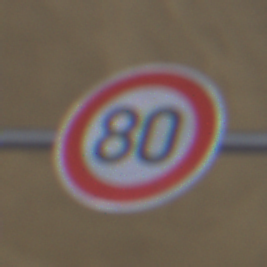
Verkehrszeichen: Geschwindigkeit80
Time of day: Midday
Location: Roofed (Underpass)
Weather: Clear
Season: NotSpecified
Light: Natural